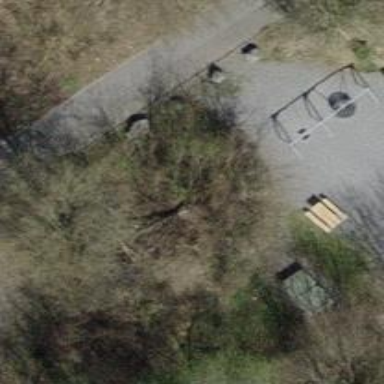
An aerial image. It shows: Playground area for leisure activities on the land.